Question: Suppose I have a dataset which consists of three vectors which represent a trajectory in 3D. This temporal data can be plotted in Matlab with the following command:
plot3(Data(:,1),Data(:,2),Data(:,3),'.r');
The output is a "cloud" of points:

I would like to visualize the trajectory, so my question is:
Just to make my point a bit clearer, imagine a trajectory of points that change color "smoothly" from red to blue in a way that will enable me to visualize the trajectory.
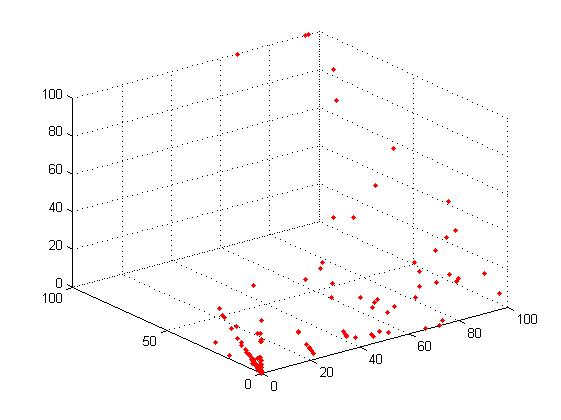
Answer: I can think of two answers:
use the 'surface' function on a 3D line like this:
'''
color=1:length(Data(:,1));
surface([Data(:,1);Data(:,1)],[Data(:,2);Data(:,2)][Data(:,3);Data(:,3)],[color ;color],...
'facecol','no','edgecol','interp');
'''
this is a very nice trick, but it plots a line.
If you want to plot points, you can define an RGB color and plot single points with 'hold on' like this:
'''
hold on
for i=1:length(Data(:,1))
plot3(Data(i,1),Data(i,2),Data(i,3),'Color',[(i/100*255)/255 0/255 (255-(i/100*255))/255],'LineWidth',2)
end
shg
'''